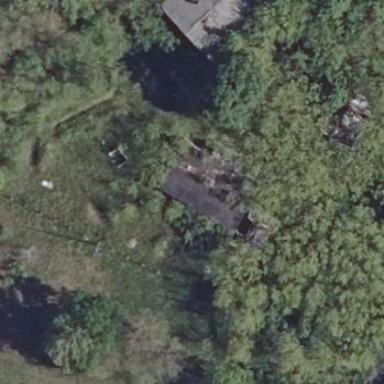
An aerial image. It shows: Ruins of building.